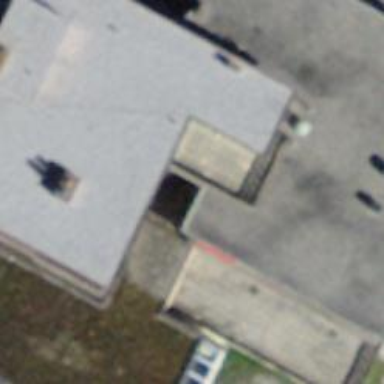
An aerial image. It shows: Building with flat roof.